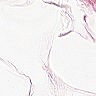
Metastatic tissue present: no